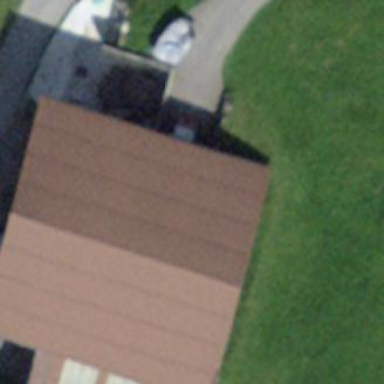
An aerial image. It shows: Rural barn.